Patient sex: M
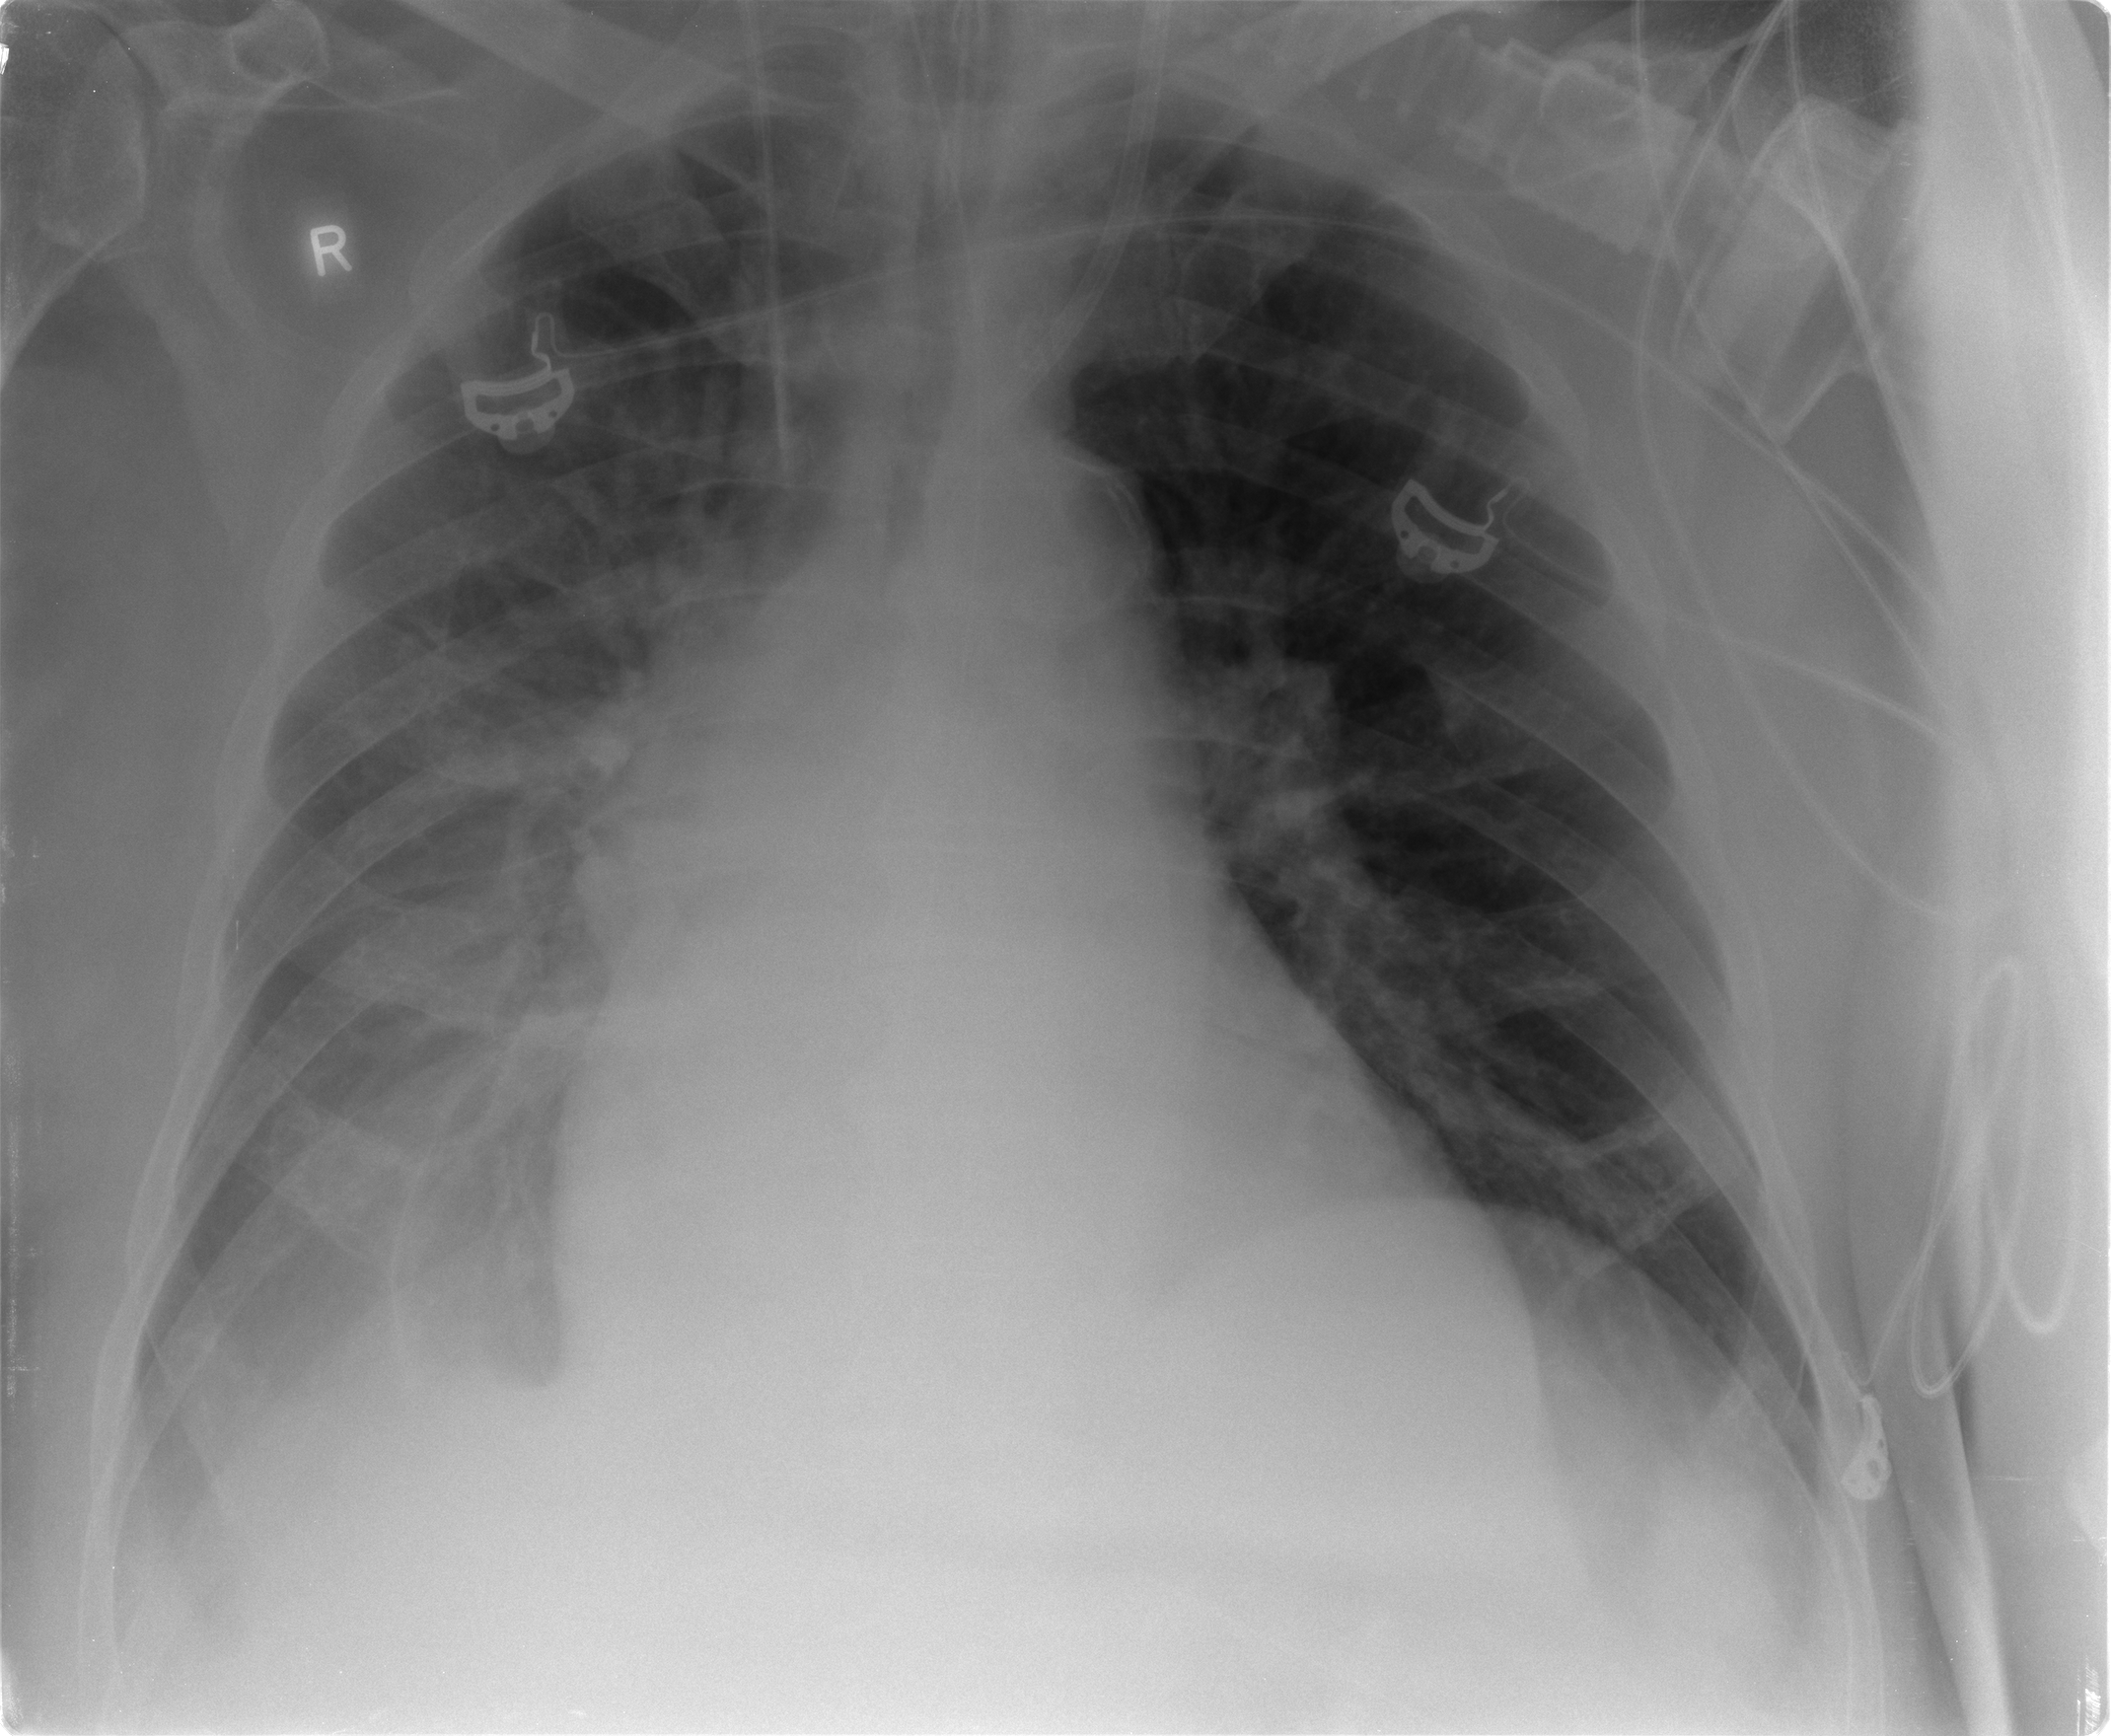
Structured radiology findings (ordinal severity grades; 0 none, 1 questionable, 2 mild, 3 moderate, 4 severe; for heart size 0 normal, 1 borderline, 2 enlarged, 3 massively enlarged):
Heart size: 2
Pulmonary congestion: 2
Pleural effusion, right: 2
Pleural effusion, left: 0
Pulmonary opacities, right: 1
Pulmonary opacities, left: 0
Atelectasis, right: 2
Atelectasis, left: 1